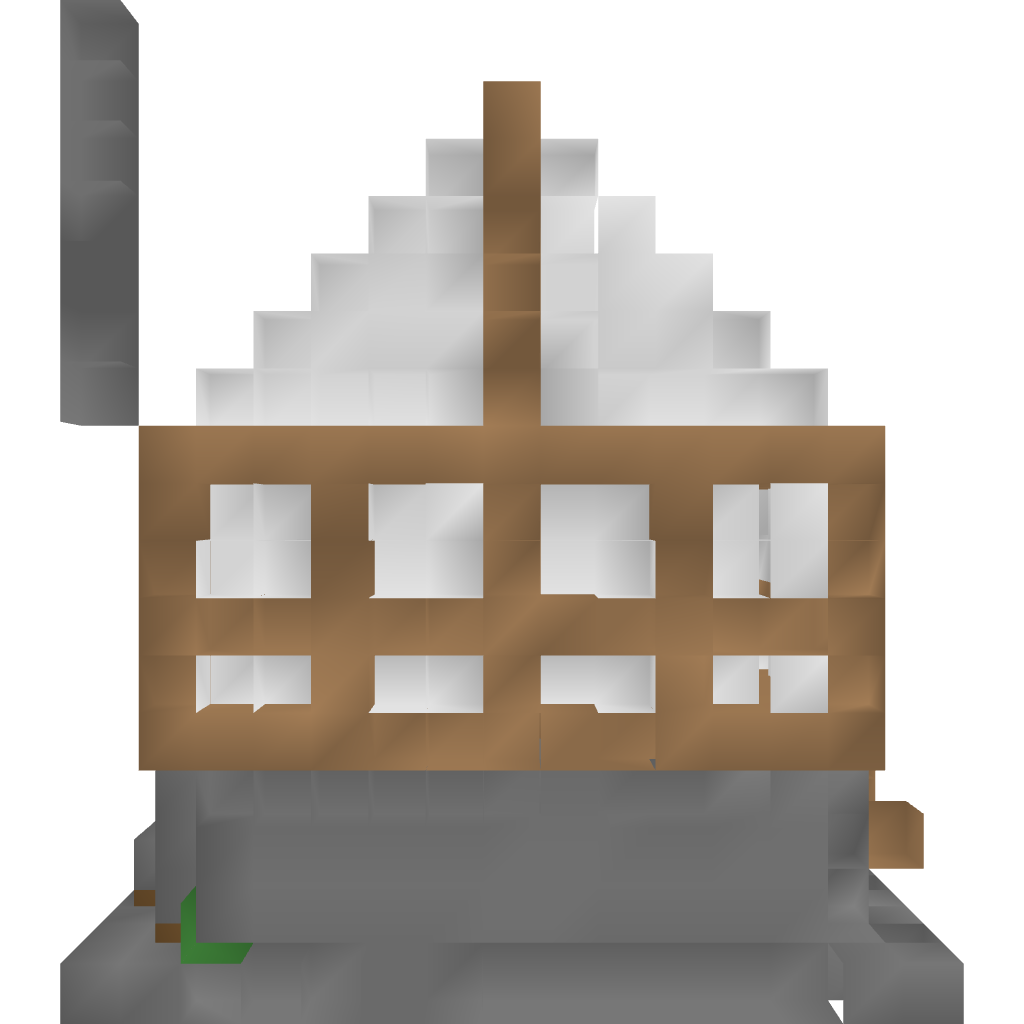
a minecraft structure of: Medieval Style House